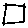
Label: square